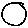
Label: circle